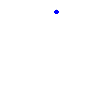
Particle: pion